Field crop: tomato
Growth stage: 1
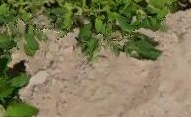
Species: tomato